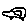
Label: car